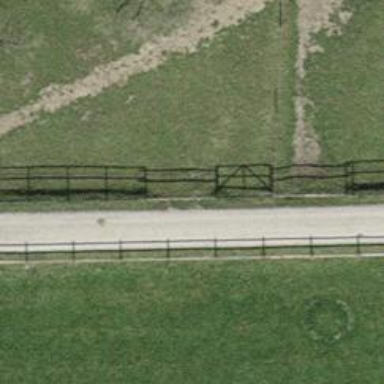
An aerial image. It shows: Gate.